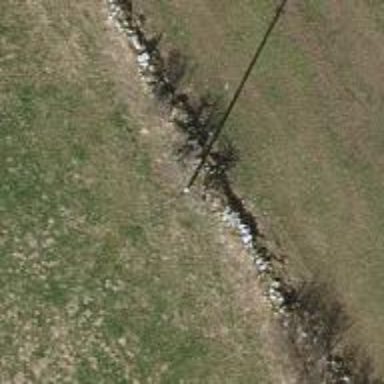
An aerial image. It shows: Minor power line with three cables.